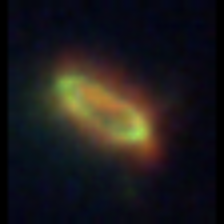
Taxon: Pennate
Group: Diatoms